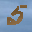
Label: 5